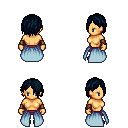
a pixel art fantasy rpg character, female body template, human, tanned skin, overskirt, red pants, raven bangs hairstyle, leather bracers, black shoes, four views (front, back, left, right), 2x2 character sprite sheet, small pixel art, hard edges, no anti-aliasing